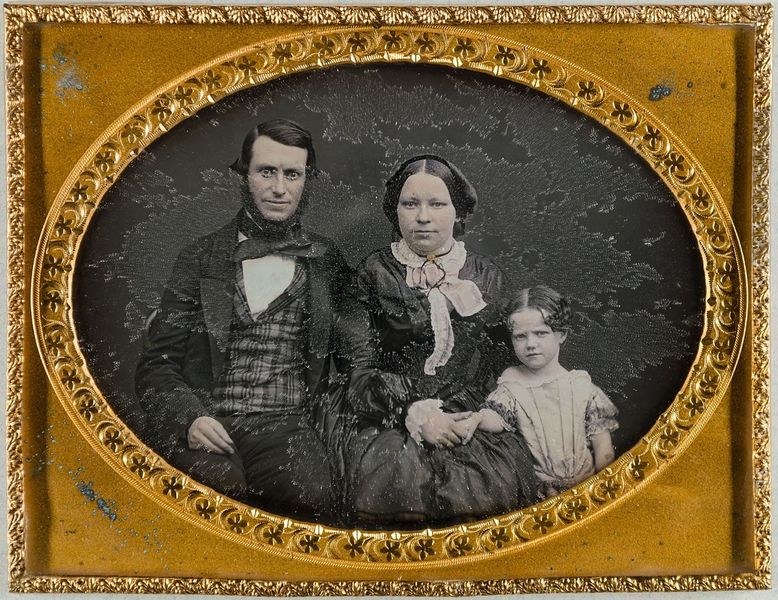
Titel: Ehepaar mit Kind
Standort: Hamburg
Institution: Museum für Kunst und Gewerbe Hamburg
Schlagwörter: mann, frau, gruppenportrait, figur, kind, mutter, vater, kinder, foto, fotografie, photographie, photo, kinderbild, lichtbild, handkoloriert, daguerreotypie, kinderdarstellung, bildwerke, angewandte und bildende kunst, hessische systematik, porträtfotografie, porträtphotographie, gruppenporträt, handkolorierung, familienporträt